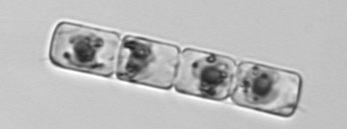
Label: Guinardia_delicatula